Question: I have a little problem as a css newbie. I'm creating theme for Getsimple Cms and there is one div I can't place where I want to.

I tried everything I know but only one thing that worked was deleting "menu" div, which actually cause all this problems.
Here's css code for both 'menu' and 'kontakt' div.
'''
#kontakt {
float: right;
margin-top: 5px;
background-color: #c43131;
width: 236px;}
'''
and
'''
#menu {
float: left;
margin-top: 5px;
background-color: #c43131;
width: 759px;}
#menu ul {
float:left;
width:759px;
padding:0;
margin:0;
list-style-type:none;}
#menu a {
float:left;
width:6em;
text-decoration:none;
color:white;
background-color:#7A378B;
padding:0.2em 0.6em;
border-right:1px solid white;}
#menu a:hover {background-color:#ff9000;}
#menu li {display:inline;}
'''
html here:
'''
<div id="content">
<div id="menu">
<ul>
<li><a href="#">Link one</a></li>
<li><a href="#">Link two</a></li>
<li><a href="#">Link three</a></li>
<li><a href="#">Link four</a></li>
</ul>
</div>
<div id="con">
<div class="con-title"><h2><?php get_page_title(); ?></h2></div>
<div class="con-text"><?php get_page_content(); ?></div>
</div>
<div id="kontakt">
<img alt="Kontakt" src="<?php get_theme_url();?>/images/kontakt.png">
Sed ut perspiciatis unde
omnis iste natus error sit
voluptatem accusantium doloremque
laudantium, totam rem aperiam,
eaque ipsa quae ab illo inventore
veritatis et quasi architecto beatae
vitae dicta sunt explicabo.
</div>
</div>
'''
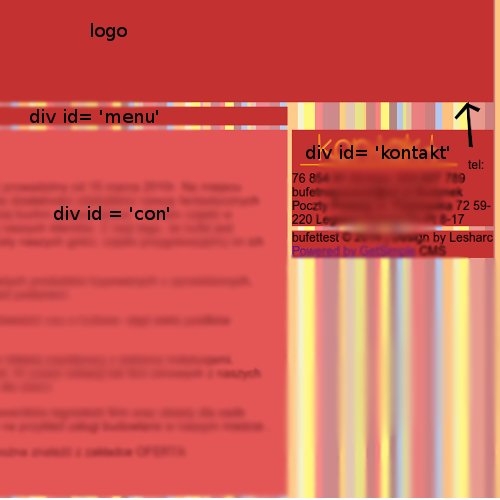
Answer: Try this:)
<URL>
I've just wrapped your content in Divs and floated them.
You should be able to work from this :)
'''
<div id="header"></div>
<div id="left">
<div id="menu"></div>
<div id="con"></div>
</div>
<div id="right">
<div id="kontakt"></div>
</div>
'''